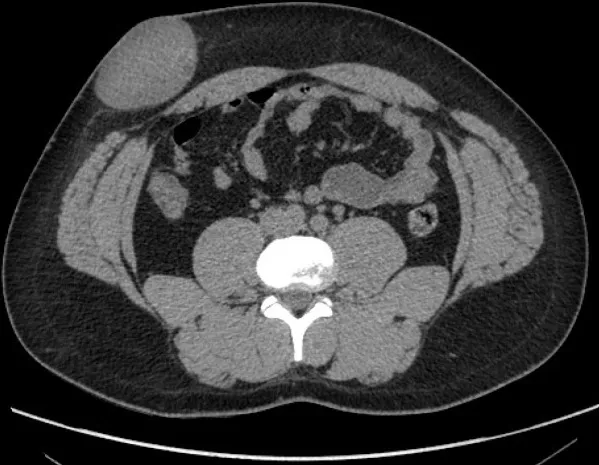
Basal abdominal CT scan revealing an oval-shaped, homogenous mass, with muscular density, developed in the subcutaneous tissues of the anterior abdominal wall. The mass is well-circumscribed with regular limits clearly differentiated from the surrounding structures.
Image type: radiology (ct)